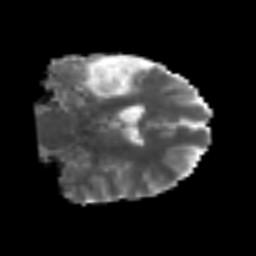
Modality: MD
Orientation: coronal
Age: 49
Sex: male
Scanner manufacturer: siemens
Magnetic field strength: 3 T
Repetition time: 6.1 s
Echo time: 0.101 s